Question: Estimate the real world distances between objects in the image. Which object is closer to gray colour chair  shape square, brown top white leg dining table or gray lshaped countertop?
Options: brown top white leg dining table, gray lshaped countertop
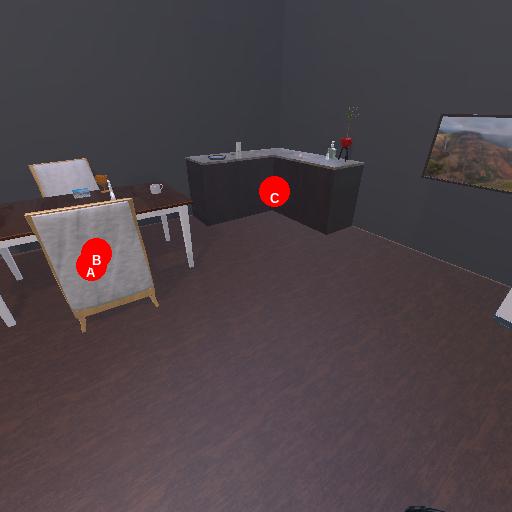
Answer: brown top white leg dining table